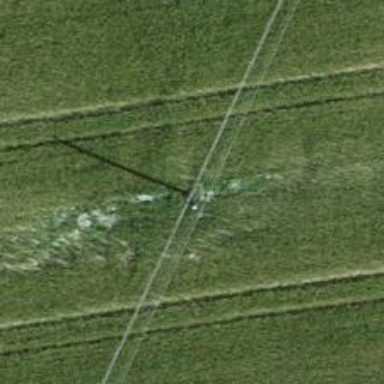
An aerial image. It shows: Power pole.